Aerial crown-view tile of a tropical tree (Barro Colorado Island, Panama), acquired 20250414:
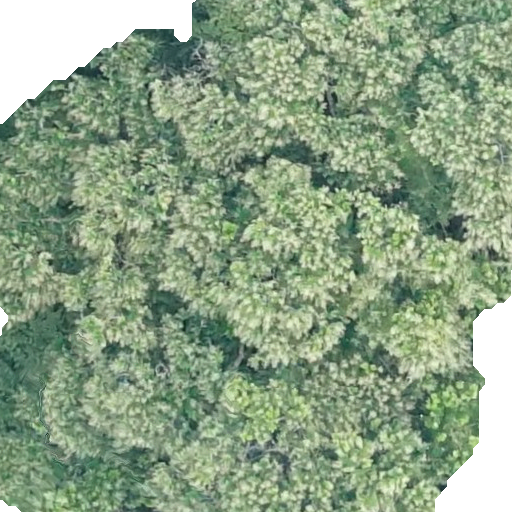
Species: Anacardium excelsum
GBIF accepted scientific name: Anacardium excelsum
Crown area: 422.644 m²